Question: I'm having a problem in datatable. Why I got a "Showing 0 to 0 of 0 entries", also can't search, it always show "no data available" and the pagination are disabled. What should I do?
Here's my code:
'''
//Show Products Table
function show_products() {
var action = "Show Products";
$.ajax ({
type: 'POST',
url: '../admin/class.php',
data: {action: action},
success: function(data) {
//if success it will display the data
$('#show_products').html(data);
}
});
}
//class.php(data)
if(isset($_POST['action']) && !empty($_POST['action'])) {
$action = $_POST['action'];
switch($action) {
case 'Show Products':
//call the function show_products();
show_products();
break;
}
}
//Function to fetch the all products
function show_products() {
GLOBAL $db_conn;
$search_query="SELECT p.product_id as productID, p.*, pe.* FROM tblproduct p JOIN (SELECT p.product_id, MIN(pe.product_extension_id) AS product_extension_id FROM tblproduct p LEFT JOIN tblproduct_extension pe ON pe.product_id = p.product_id GROUP BY product_id ORDER BY product_id) product_unique LEFT JOIN tblproduct_extension pe ON pe.product_extension_id = product_unique.product_extension_id WHERE p.product_id =product_unique.product_id";
$query = mysqli_query($db_conn, $search_query);
while($row = mysqli_fetch_array($query)) {
$status = ($row['product_stocks'] == 0) ? '<label class="label label-danger">Out of stocks</label>' : '<label class="label label-success">In stocks</label>';
?>
<tr>
<td><?=$row['product_name']?></td> /*fetch product_name*/
<td><?=$row['product_brand']?></td> /*fetch product_brand*/
<td><?=$row['category_name']?></td> /*fetch category_name*/
<td>&#8369;<?=number_format($row['product_price'], 2)?></td> /*product_price*/
<td><?=$row['product_size']?></td> /*fetch product_size*/
<td><?=$row['product_stocks']?></td> /*fetch product_stocks*/
<td><?=$status?></td> /*display status if 0 stocks "outofstock"*/
</tr>
<?php
}
}
//Script of datatable
$(document).ready(function(){
//get the id of table
$('#datatable1').DataTable();
});
'''
Screenshot:

PS: I included all the libraries.
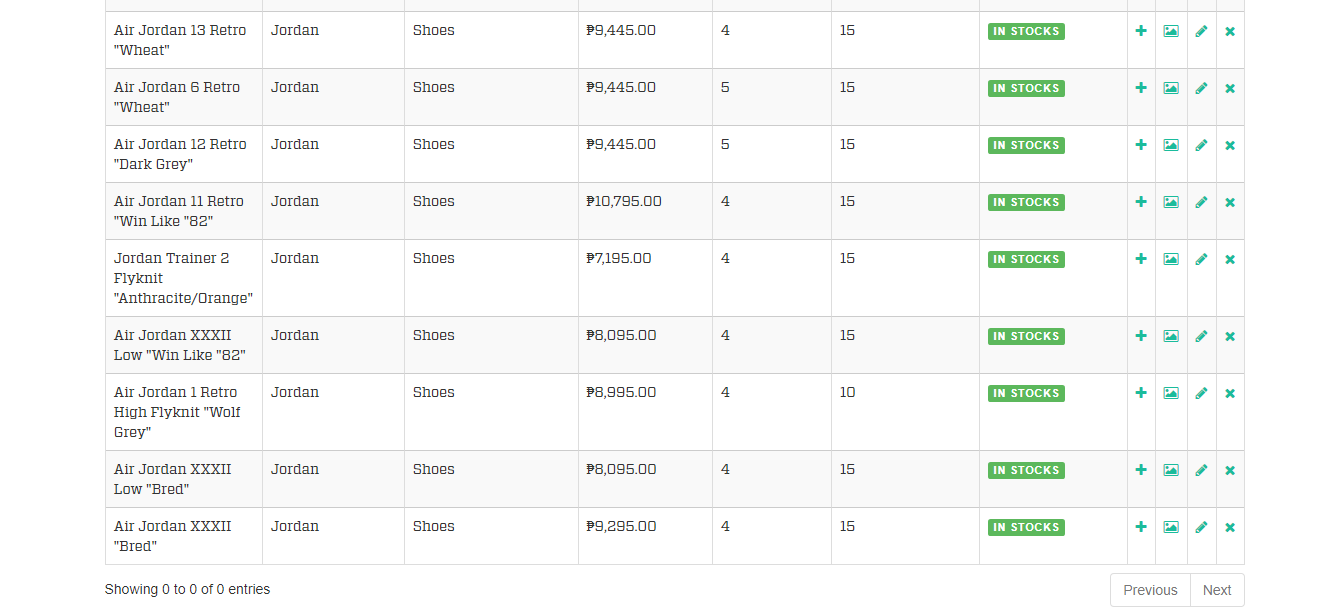
Answer: Initialize your table only after you retrieve the data from the server.
'''
$.ajax ({
type: 'POST',
url: '../admin/class.php',
data: {action: action},
success: function(data) {
// If table is initialized
if ($.fn.DataTable.isDataTable('#datatable1')){
// Destroy existing table
$('#datatable1').DataTable().destroy();
);
//if success it will display the data
$('#show_products').html(data);
// Initialize the table
$('#datatable1').DataTable();
}
});
'''
If you will be making Ajax request multiple times.